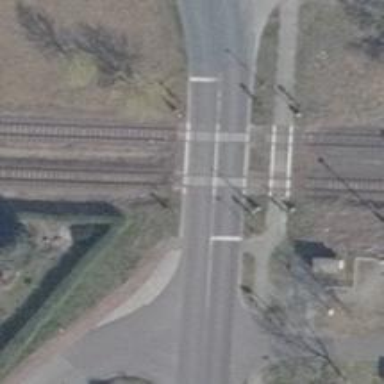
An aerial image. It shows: Railway level crossing.